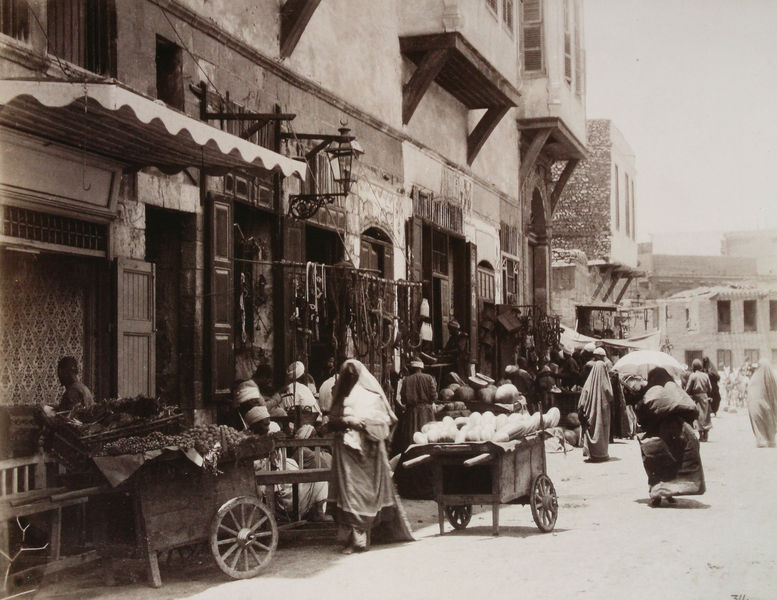
Titel: Kairo, Basar auf dem Platz Mansur-Pascha
Künstler: Adullah Frères
Schlagwörter: flügel, himmel, mann, schatten, weiß, frauen, menschen, stadt, braun, fenster, frau, grau, holz, kleider, lampe, laterne, licht, männer, schmuck, schwarz, strasse, strassenszene, szene, tür, gebäude, obst, schirm, schleier, architektur, häuser, sonne, gewänder, händler, front, alltag, handel, karren, räder, frucht, früchte, gemüse, trauben, balkon, kopfbedeckung, ansicht, bogen, fassade, geschäft, passanten, türen, gepäck, last, türe, geschäfte, laden, läden, markt, speichen, bank, sepia, arbeiter, rad, schubkarre, schubkarren, wagen, wagenrad, leiter, unscharf, foto, fotografie, photographie, bögen, erker, auslage, verkauf, verkäufer, orient, schwarz-weiss, staub, wägen, photo, leben, risalit, verkehr, marktplatz, kaufen, sitzbank, erinnerung, verschleiert, fotographie, turban, wohnen, arabien, bau, käufer, araber, turbane, markise, ware, ladenzeile, waren, bazar, klappladen, naher osten, burka, are, schwarzweiß foto, auslagen, makiese, markiese, menachen, djeballa, fotografiie, strassenszenerie, verschleieert, vorbauten, warenw